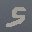
Label: 5